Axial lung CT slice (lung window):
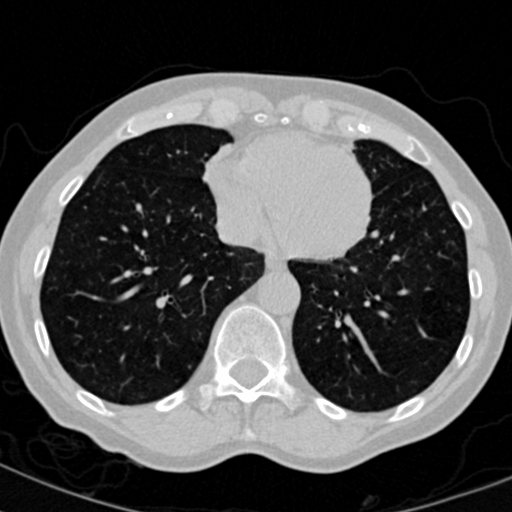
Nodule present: no